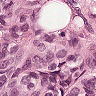
Metastatic tissue present: yes